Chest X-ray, PA view. Patient: 32 years old, sex F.
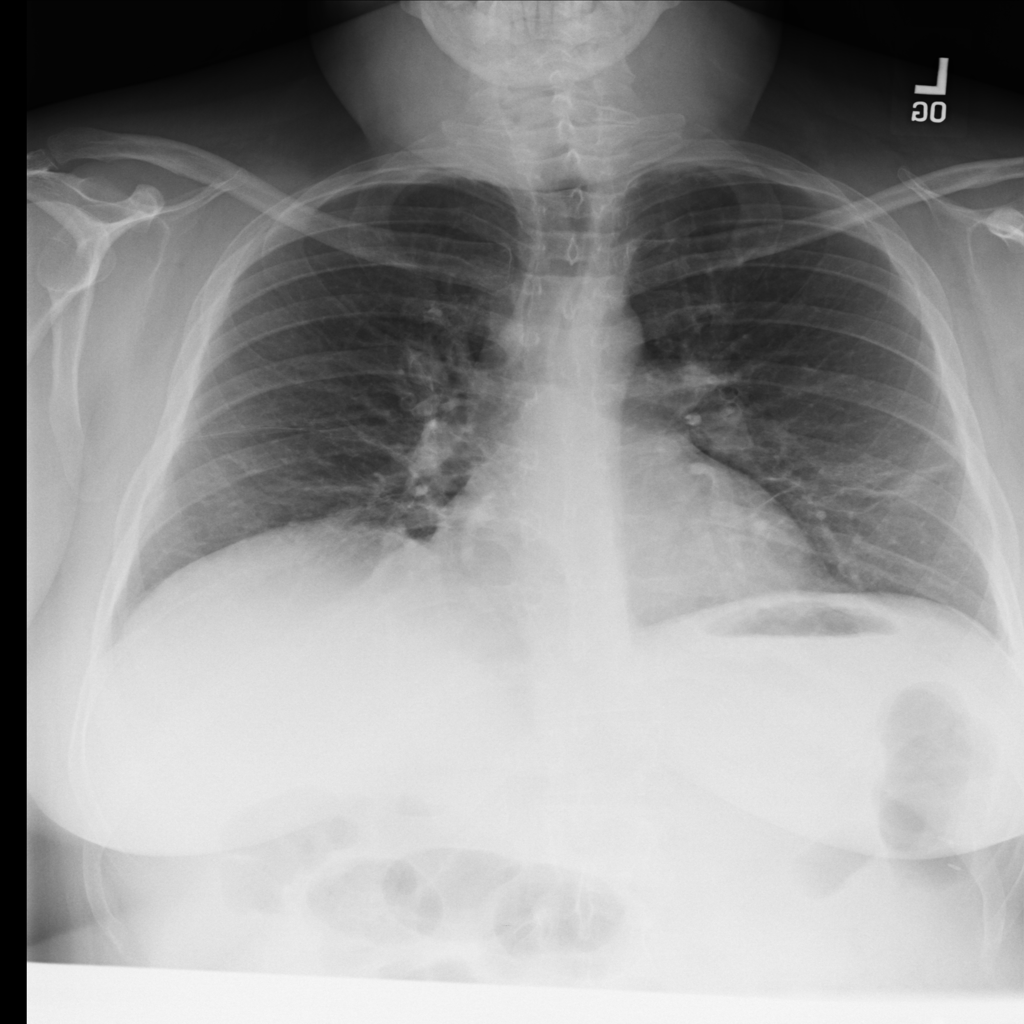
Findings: Atelectasis